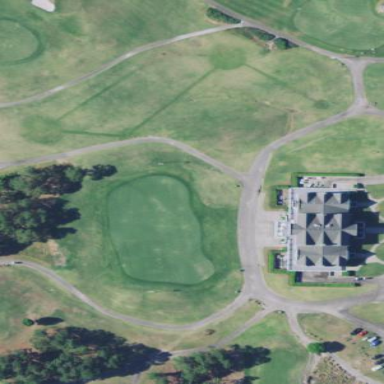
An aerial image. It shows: Green golf area with grass land use.